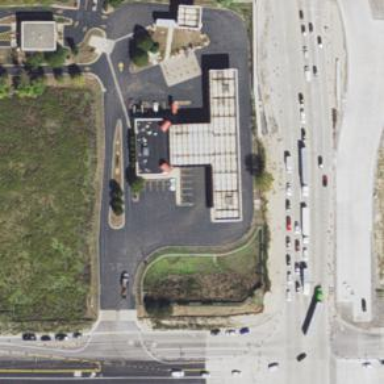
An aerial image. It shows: Convenience shop.